Question: currently I am working in a project to create a seller application where the seller can upload the menu picture and some additional information such as the price and the name of the menu. but I stuck at the POST request method because in this time I have to upload an image with some text data instead of only text data.
I am using PyQt5.
This is my API web server. I am using Django Rest Framework to build that.
[
This is the menu model:
'''
class Menu(models.Model):
image = models.ImageField(upload_to=path_and_rename)
name = models.CharField(max_length=100)
price = models.IntegerField()
category = models.IntegerField()
availability = models.BooleanField(default=False)
# booked = models.IntegerField()
sellerID = models.ForeignKey(Seller, on_delete=models.PROTECT)
'''
This the Menu Serializers:
'''
class MenuSerializer(serializers.ModelSerializer):
class Meta:
model = models.Menu
fields = ('id', 'image', 'name', 'price',
'category','availability', 'sellerID')
'''
This is the menu viewset:
'''
class MenuViewset(viewsets.ModelViewSet):
queryset = models.Menu.objects.all()
serializer_class = serializers.MenuSerializer
'''
I have tried to the method in this answer: <URL>
This is my implementation to that method:
'''
def upload(self):
file1 = QFile("/home/shalahuddin/Desktop/jamu.jpg")
file1.open(QFile.ReadOnly)
url = "http://127.0.0.1:8000/api/menu/"
nama = QByteArray()
nama.append("ABCD")
harga = QByteArray()
harga.append(str(999))
kategori = QByteArray()
kategori.append(str(0))
ada = QByteArray()
ada.append(str(True))
idseller = QByteArray()
idseller.append(str(2))
data = {"name": nama, "price": harga, "category": kategori, "availability": ada, "sellerID": idseller}
files = {"image": file1}
multipart = self.construct_multipart(data, files)
request_qt = QNetworkRequest(QUrl(url))
request_qt.setHeader(QtNetwork.QNetworkRequest.ContentTypeHeader,
'multipart/form-data; boundary=%s' % multipart.boundary())
self.manager = QtNetwork.QNetworkAccessManager()
self.manager.finished.connect(self.handleResponseMenu)
self.manager.post(request_qt, multipart)
def handleResponseMenu(self, reply):
er = reply.error()
data = json.loads(str(reply.readAll(), 'utf-8'))
file = open("/home/shalahuddin/Desktop/testfile.txt", "w")
file.write(str(reply))
if er == QtNetwork.QNetworkReply.NoError:
bytes_string = reply.readAll()
data = json.loads(str(bytes_string, 'utf-8'))
# print(data)
QMessageBox.information(self, "Menu", "Upload Success!")
else:
errorMessage = "Error occured: " + str(er) + "
" + str(reply.errorString())
QMessageBox.critical(self, "Error Done", errorMessage)
def construct_multipart(self, data, files):
multiPart = QHttpMultiPart(QHttpMultiPart.FormDataType)
for key, value in data.items():
textPart = QtNetwork.QHttpPart()
textPart.setHeader(QNetworkRequest.ContentDispositionHeader,
"form-data; name="%s"" % key)
textPart.setBody(value)
multiPart.append(textPart)
for key, file in files.items():
imagePart = QtNetwork.QHttpPart()
# imagePart.setHeader(QNetworkRequest::ContentTypeHeader, ...);
fileName = QFileInfo(file.fileName()).fileName()
imagePart.setHeader(QtNetwork.QNetworkRequest.ContentDispositionHeader,
"form-data; name="%s"; filename="%s"" % (key, fileName))
imagePart.setBodyDevice(file)
multiPart.append(imagePart)
return multiPart
'''
But I got error 302 Bad Request as the result. The JSON data that I get is:
'''
{
'image': ['No file was submitted.'],
'name': ['Ensure this field has no more than 100 characters.',
'Null characters are not allowed.'],
'price': ['This field is required.'],
'category': ['This field is required.'],
'sellerID': ['This field is required.']
}
'''
Therefore, I would like to know where is the problem? I have tried to trace it repeatedly but still, give no answer. This is my first time to using multipart request.
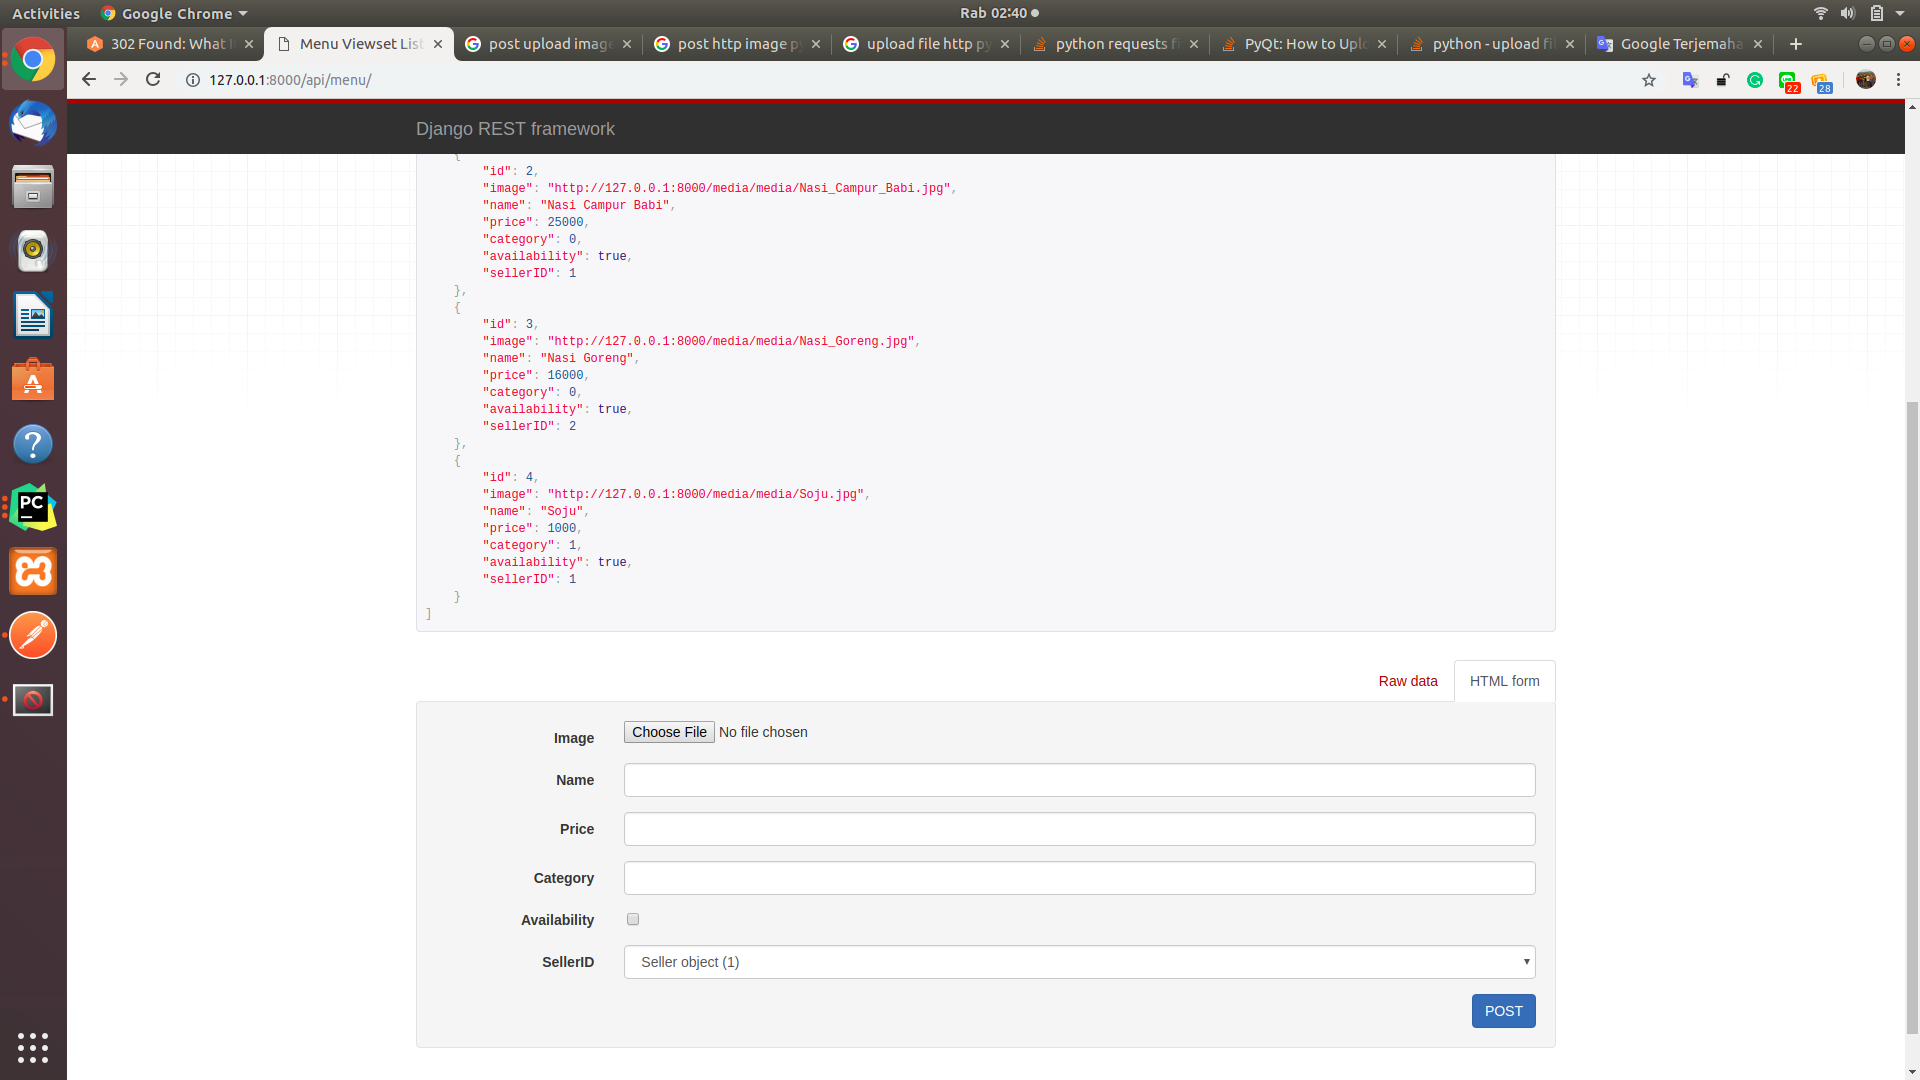
Answer: In the following example I show you create the query:
'''
import json
from PyQt5 import QtCore, QtNetwork, QtWidgets
class MenuWidget(QtWidgets.QWidget):
def __init__(self, parent=None):
super(MenuWidget, self).__init__(parent)
self._manager = QtNetwork.QNetworkAccessManager()
self._manager.finished.connect(self.handleResults)
self.init_ui()
def init_ui(self):
self.filepath_lineedit = QtWidgets.QLineEdit()
select_button = QtWidgets.QPushButton(
text="Select File",
clicked=self.select_file
)
self.name_lineedit = QtWidgets.QLineEdit()
self.price_spinbox = QtWidgets.QSpinBox()
self.category_spinbox = QtWidgets.QSpinBox()
self.availability_checkbox = QtWidgets.QCheckBox()
self.seller_id_spinbox = QtWidgets.QSpinBox()
self.log_textedit = QtWidgets.QTextBrowser()
upload_button = QtWidgets.QPushButton(
text="Upload",
clicked=self.upload
)
hlay = QtWidgets.QHBoxLayout()
hlay.addWidget(self.filepath_lineedit)
hlay.addWidget(select_button)
lay = QtWidgets.QFormLayout(self)
lay.addRow("Image:", hlay)
lay.addRow("Name:", self.name_lineedit)
lay.addRow("Price:", self.price_spinbox)
lay.addRow("Category:", self.category_spinbox)
lay.addRow("Availability:", self.availability_checkbox)
lay.addRow("SellerID:", self.seller_id_spinbox)
lay.addRow(self.log_textedit)
lay.addRow(upload_button)
@QtCore.pyqtSlot()
def select_file(self):
filename, _ = QtWidgets.QFileDialog.getOpenFileName(
self,
"Open Image",
QtCore.QDir.currentPath(),
"Image Files (*.png *.jpg *.bmp)"
)
if filename:
self.filepath_lineedit.setText(filename)
@QtCore.pyqtSlot()
def upload(self):
data = {
"name": self.name_lineedit.text(),
"price": self.price_spinbox.value(),
"category": self.category_spinbox.value(),
"availability": self.availability_checkbox.isChecked(),
"sellerID": self.seller_id_spinbox.value()
}
path = self.filepath_lineedit.text()
files = {"image": path}
multi_part = self.construct_multipart(data, files)
if multi_part:
url = QtCore.QUrl("http://127.0.0.1:8000/api/menu/")
request = QtNetwork.QNetworkRequest(url)
reply = self._manager.post(request, multi_part)
multi_part.setParent(reply)
@QtCore.pyqtSlot(QtNetwork.QNetworkReply)
def handleResults(self, reply):
parsed = json.loads(reply.readAll().data())
text = json.dumps(parsed, indent=4, sort_keys=True)
self.log_textedit.setText(text)
if reply.error() == QtNetwork.QNetworkReply.NoError:
QtWidgets.QMessageBox.information(self, "Menu", "Upload Success!")
else:
errorMessage = "Error occured: {}".format(reply.errorString())
QMessageBox.critical(self, "Error Done", errorMessage)
reply.deleteLater()
def construct_multipart(self, data, files):
multi_part = QtNetwork.QHttpMultiPart(QtNetwork.QHttpMultiPart.FormDataType)
for key, value in data.items():
post_part = QtNetwork.QHttpPart()
post_part.setHeader(QtNetwork.QNetworkRequest.ContentDispositionHeader,
"form-data; name="{}"".format(key))
post_part.setBody(str(value).encode())
multi_part.append(post_part)
for field, filepath in files.items():
file = QtCore.QFile(filepath)
if not file.open(QtCore.QIODevice.ReadOnly):
break
post_part = QtNetwork.QHttpPart()
post_part.setHeader(QtNetwork.QNetworkRequest.ContentDispositionHeader,
"form-data; name="{}"; filename="{}"".format(field, file.fileName()))
post_part.setBodyDevice(file)
file.setParent(multi_part)
multi_part.append(post_part)
return multi_part
if __name__ == '__main__':
import sys
app = QtWidgets.QApplication(sys.argv)
w = MenuWidget()
w.show()
sys.exit(app.exec_())
'''
<URL>